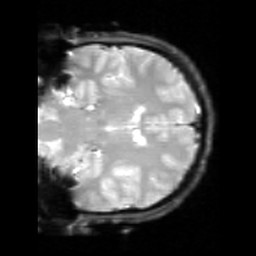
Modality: inplaneT2
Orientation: coronal
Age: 19
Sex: male